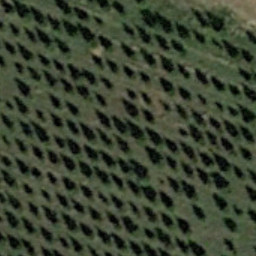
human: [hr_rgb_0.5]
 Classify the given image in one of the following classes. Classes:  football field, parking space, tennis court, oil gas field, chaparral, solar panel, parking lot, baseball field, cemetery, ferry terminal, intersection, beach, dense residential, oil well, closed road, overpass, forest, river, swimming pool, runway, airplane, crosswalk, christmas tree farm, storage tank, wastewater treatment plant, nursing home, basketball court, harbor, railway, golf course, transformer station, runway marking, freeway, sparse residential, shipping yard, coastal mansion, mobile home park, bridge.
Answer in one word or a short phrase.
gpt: christmas tree farm